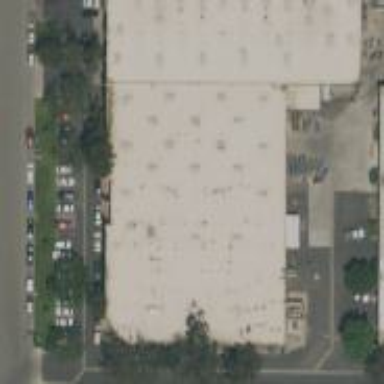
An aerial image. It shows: Industrial building.